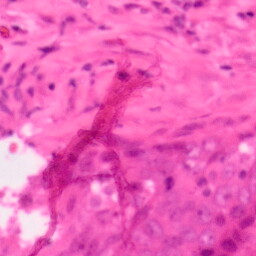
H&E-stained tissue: Colon